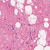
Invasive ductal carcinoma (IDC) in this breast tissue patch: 0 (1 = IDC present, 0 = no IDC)